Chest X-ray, PA view. Patient: 32 years old, sex M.
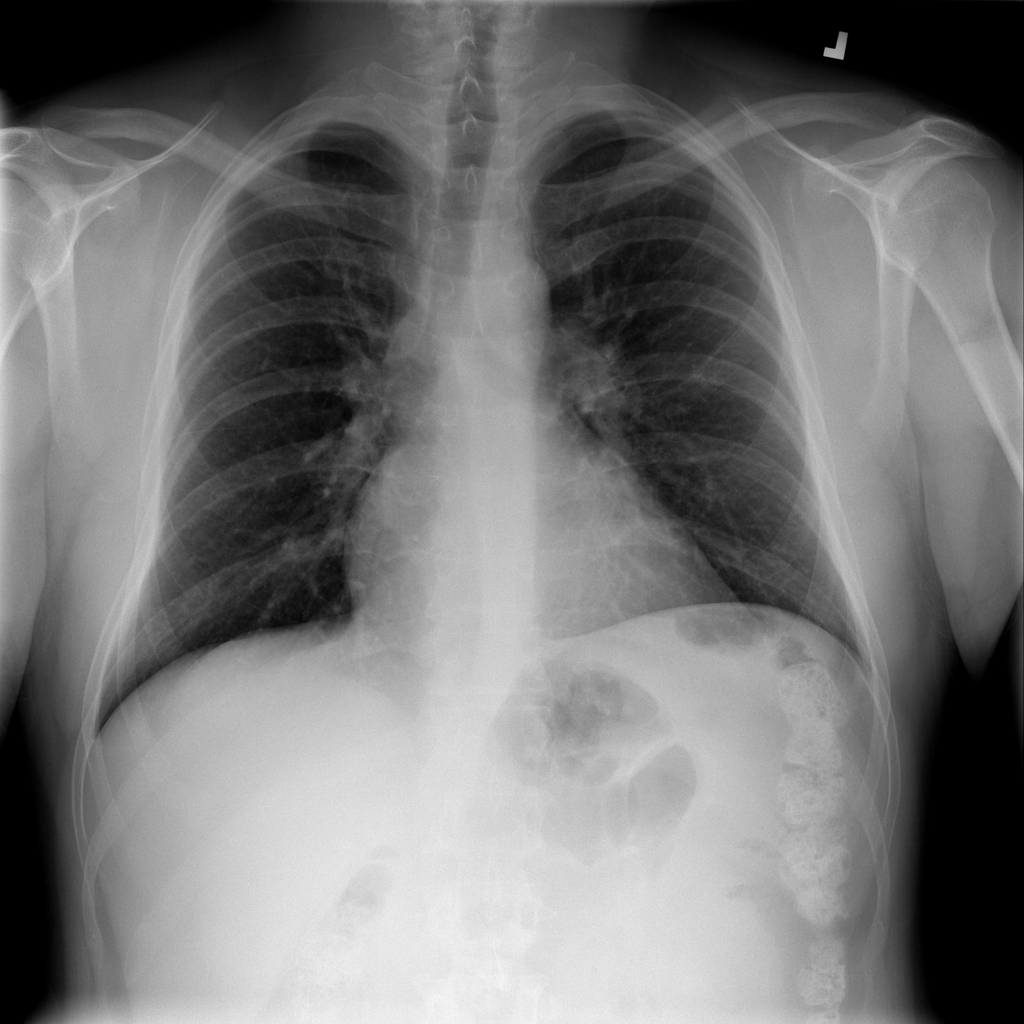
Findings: No Finding